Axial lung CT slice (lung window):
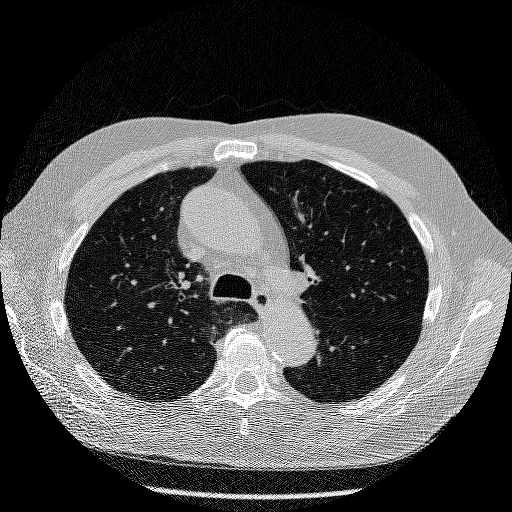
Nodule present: no